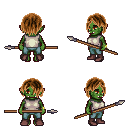
a pixel art fantasy rpg character, female body template, orc, green skin, white sleeveless shirt, teal pants, brown bangs hairstyle, bracelets, maroon shoes, spear, four views (front, back, left, right), 2x2 character sprite sheet, small pixel art, hard edges, no anti-aliasing